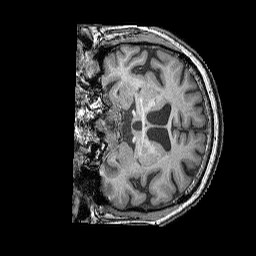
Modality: T1w
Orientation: coronal
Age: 58
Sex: male
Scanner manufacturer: siemens
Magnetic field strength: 3 T
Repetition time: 2.25 s
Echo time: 0.00415 s